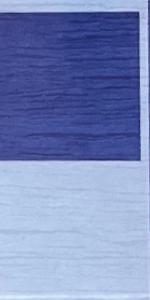
Label: Empty